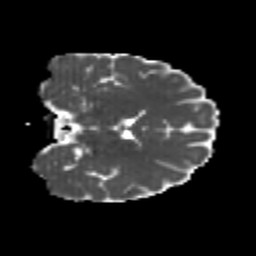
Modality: MD
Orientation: coronal
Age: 22
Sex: male
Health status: healthy
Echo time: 0.074 s